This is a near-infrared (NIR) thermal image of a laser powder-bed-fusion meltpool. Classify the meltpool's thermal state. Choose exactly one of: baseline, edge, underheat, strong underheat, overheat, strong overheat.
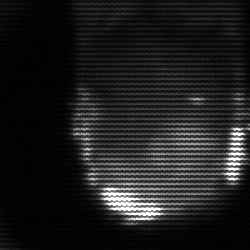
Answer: strong underheat